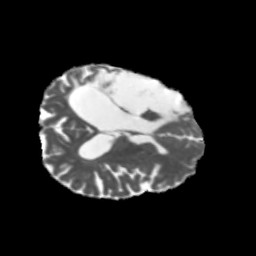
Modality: MD
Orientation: axial
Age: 43
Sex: male
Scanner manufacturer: siemens
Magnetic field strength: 3 T
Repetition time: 5.47 s
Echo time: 0.0854 s